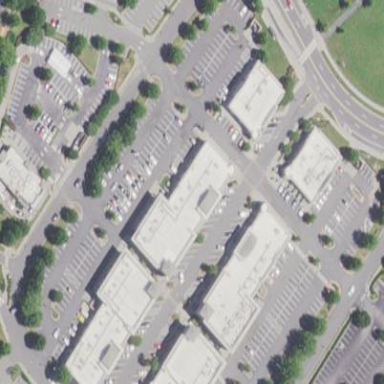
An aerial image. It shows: Retail building.